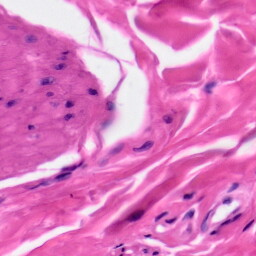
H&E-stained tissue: Skin